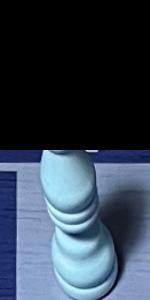
Label: Bishop_White